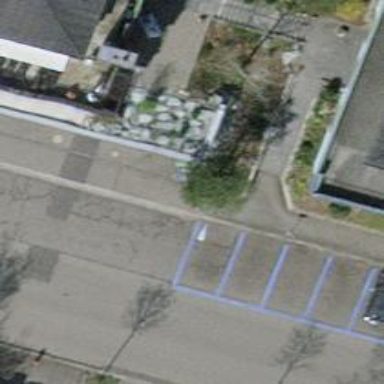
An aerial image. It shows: Retaining wall.